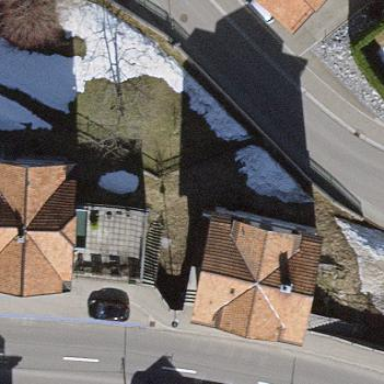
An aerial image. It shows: Simple and straightforward house.